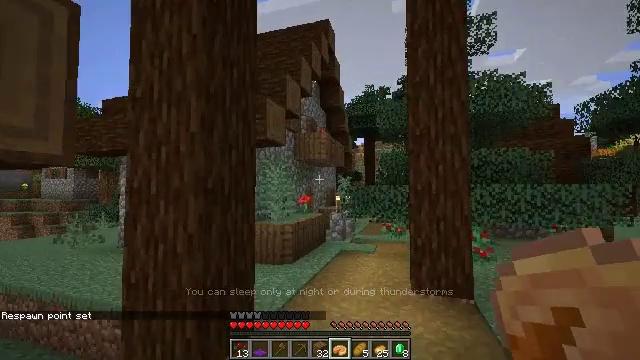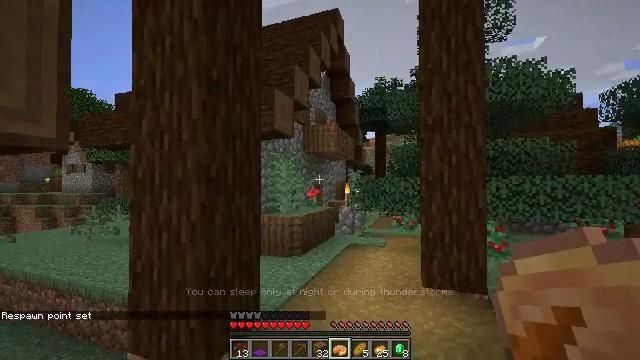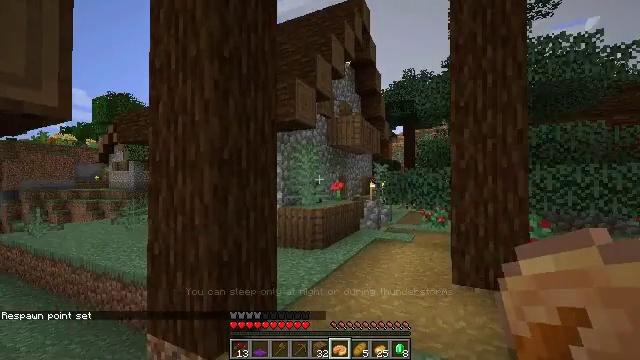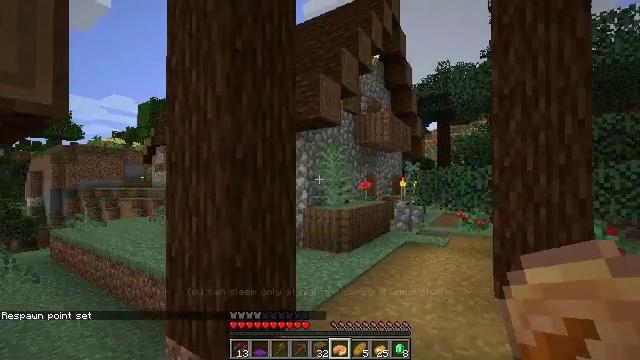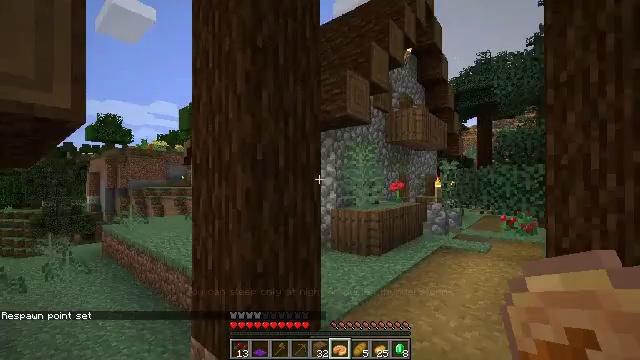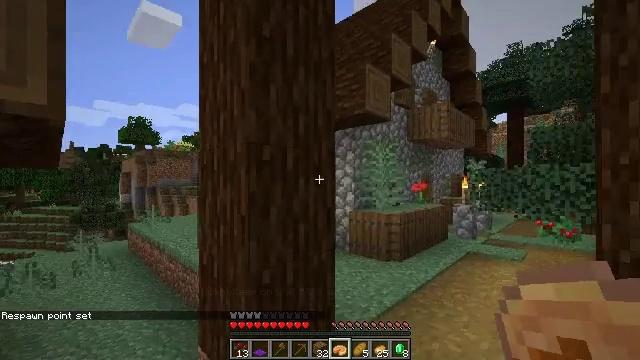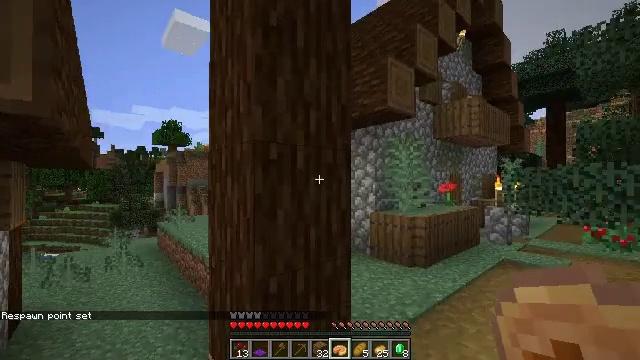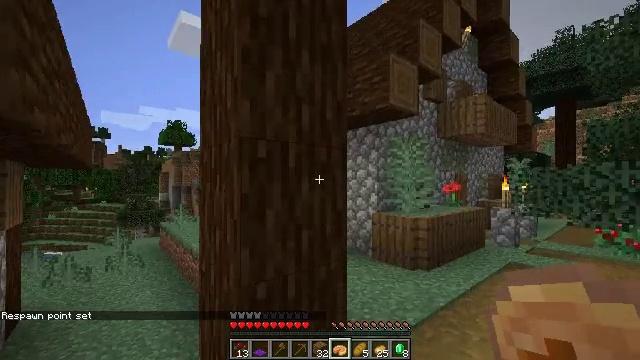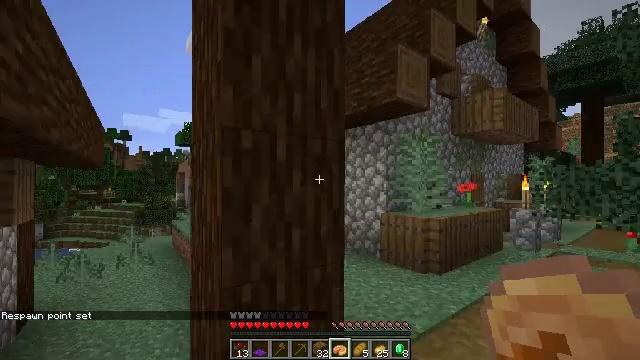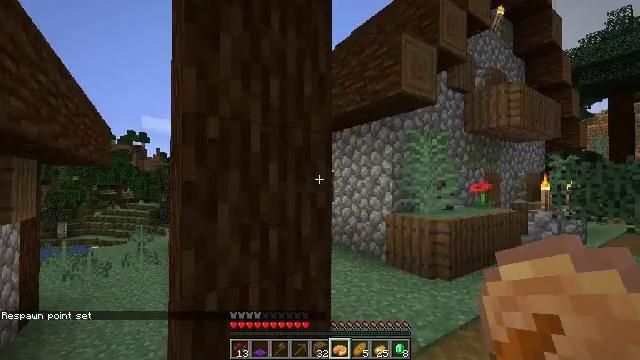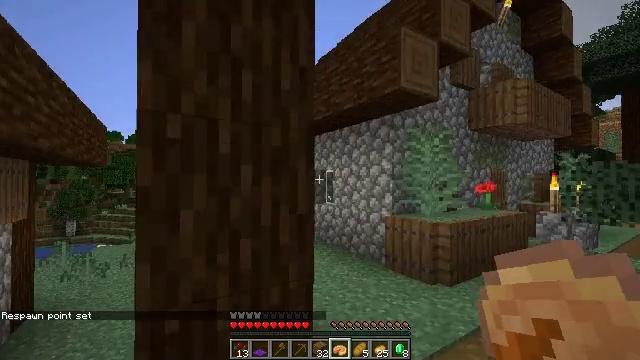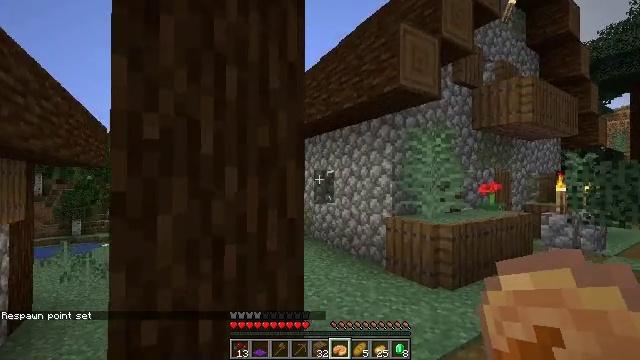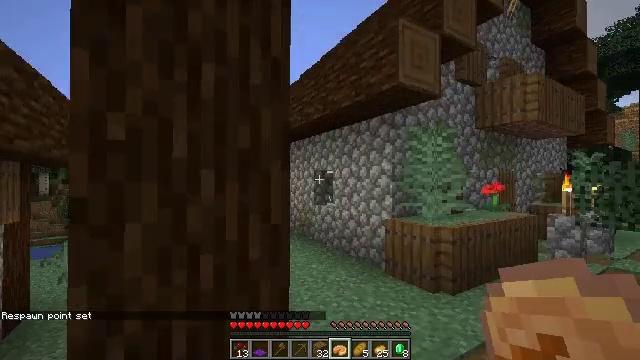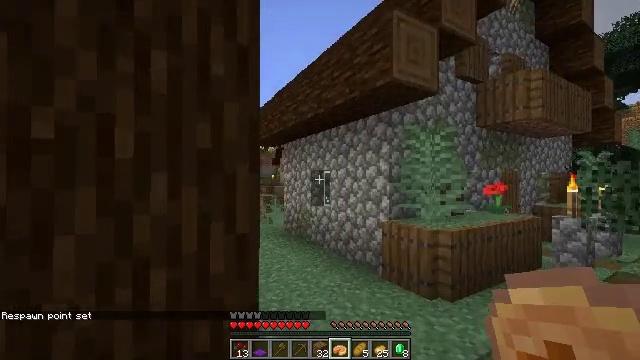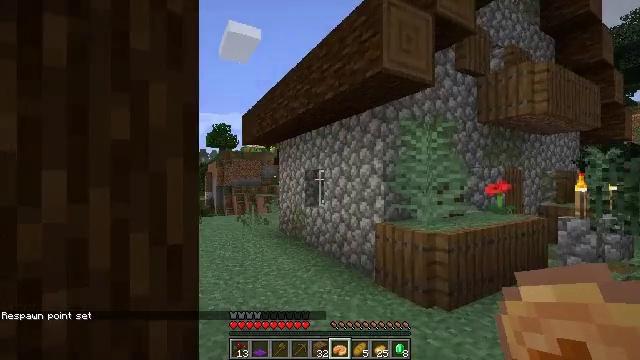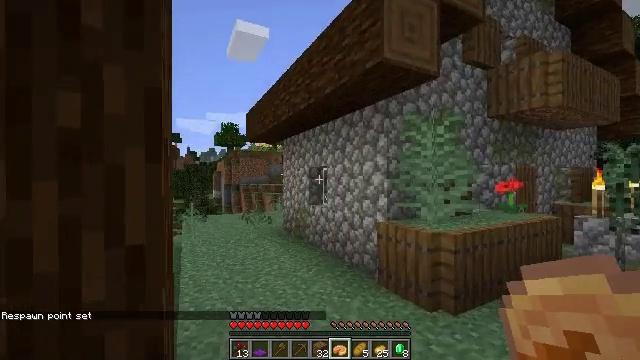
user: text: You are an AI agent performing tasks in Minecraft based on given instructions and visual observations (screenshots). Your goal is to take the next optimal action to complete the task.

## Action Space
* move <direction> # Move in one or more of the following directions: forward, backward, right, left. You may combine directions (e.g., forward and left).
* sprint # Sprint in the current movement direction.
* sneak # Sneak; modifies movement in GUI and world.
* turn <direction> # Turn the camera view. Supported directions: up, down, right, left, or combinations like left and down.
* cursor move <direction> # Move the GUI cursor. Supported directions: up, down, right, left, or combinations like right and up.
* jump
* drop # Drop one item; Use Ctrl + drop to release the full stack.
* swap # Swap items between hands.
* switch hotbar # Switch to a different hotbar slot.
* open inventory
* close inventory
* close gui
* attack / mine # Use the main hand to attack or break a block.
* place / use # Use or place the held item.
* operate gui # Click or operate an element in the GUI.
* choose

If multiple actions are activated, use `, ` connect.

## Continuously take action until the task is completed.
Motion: motion action
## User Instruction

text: Drop a pumpkin pie.
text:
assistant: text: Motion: move forward and move right, turn left and down
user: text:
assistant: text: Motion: move forward, turn left
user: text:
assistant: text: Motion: move forward, turn left
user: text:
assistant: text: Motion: move forward, turn left
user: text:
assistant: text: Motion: move forward, turn left
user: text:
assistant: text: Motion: move forward and move right, turn left
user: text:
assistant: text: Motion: move forward and move right, turn left
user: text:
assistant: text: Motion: move forward and move right, turn left
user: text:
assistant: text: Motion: move forward and move right, turn left
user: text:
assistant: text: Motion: move forward and move right, turn left
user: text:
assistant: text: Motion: move forward and move right
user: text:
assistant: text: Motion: move forward and move right
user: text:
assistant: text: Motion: move forward and move right
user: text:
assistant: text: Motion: move forward and move right
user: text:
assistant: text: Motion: move forward and move right, turn left
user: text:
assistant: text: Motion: move forward, sprint, turn left
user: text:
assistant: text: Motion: move forward, sprint, turn left
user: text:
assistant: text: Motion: move forward, sprint, turn left
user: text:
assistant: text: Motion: move forward, sprint
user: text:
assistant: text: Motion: move forward, sprint
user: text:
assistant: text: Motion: move forward, sprint
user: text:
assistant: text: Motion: move forward, sprint
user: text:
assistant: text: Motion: move forward, sprint
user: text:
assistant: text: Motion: move forward, sprint
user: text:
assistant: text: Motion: move forward, sprint
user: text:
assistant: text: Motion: move forward, sprint
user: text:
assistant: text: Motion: move forward and move left, sprint
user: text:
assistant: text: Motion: move forward and move left, sprint
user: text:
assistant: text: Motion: move forward and move left, sprint
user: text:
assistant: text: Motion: move forward and move left, sprint